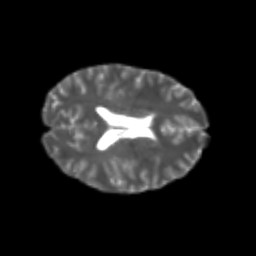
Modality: T2w
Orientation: axial
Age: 23
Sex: female
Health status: healthy
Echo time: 0.074 s